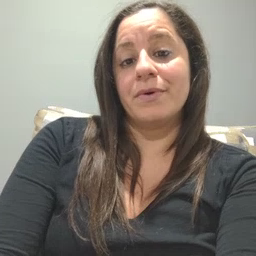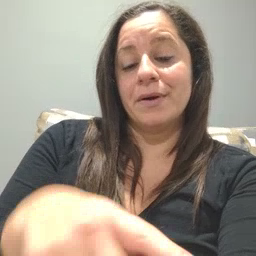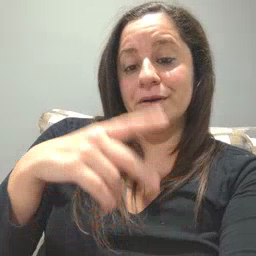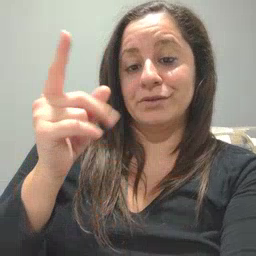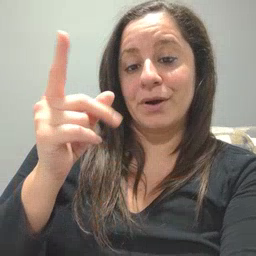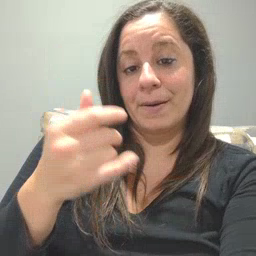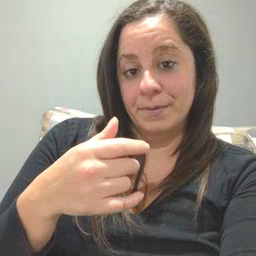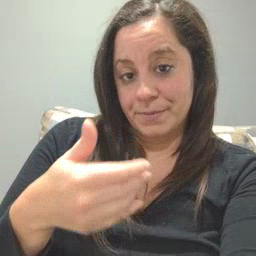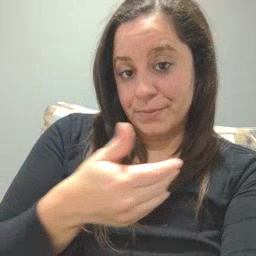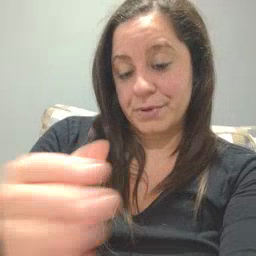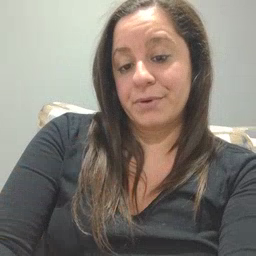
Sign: puppy